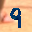
Label: 9